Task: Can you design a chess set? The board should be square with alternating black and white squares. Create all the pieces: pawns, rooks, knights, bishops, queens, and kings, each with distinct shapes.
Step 3301:
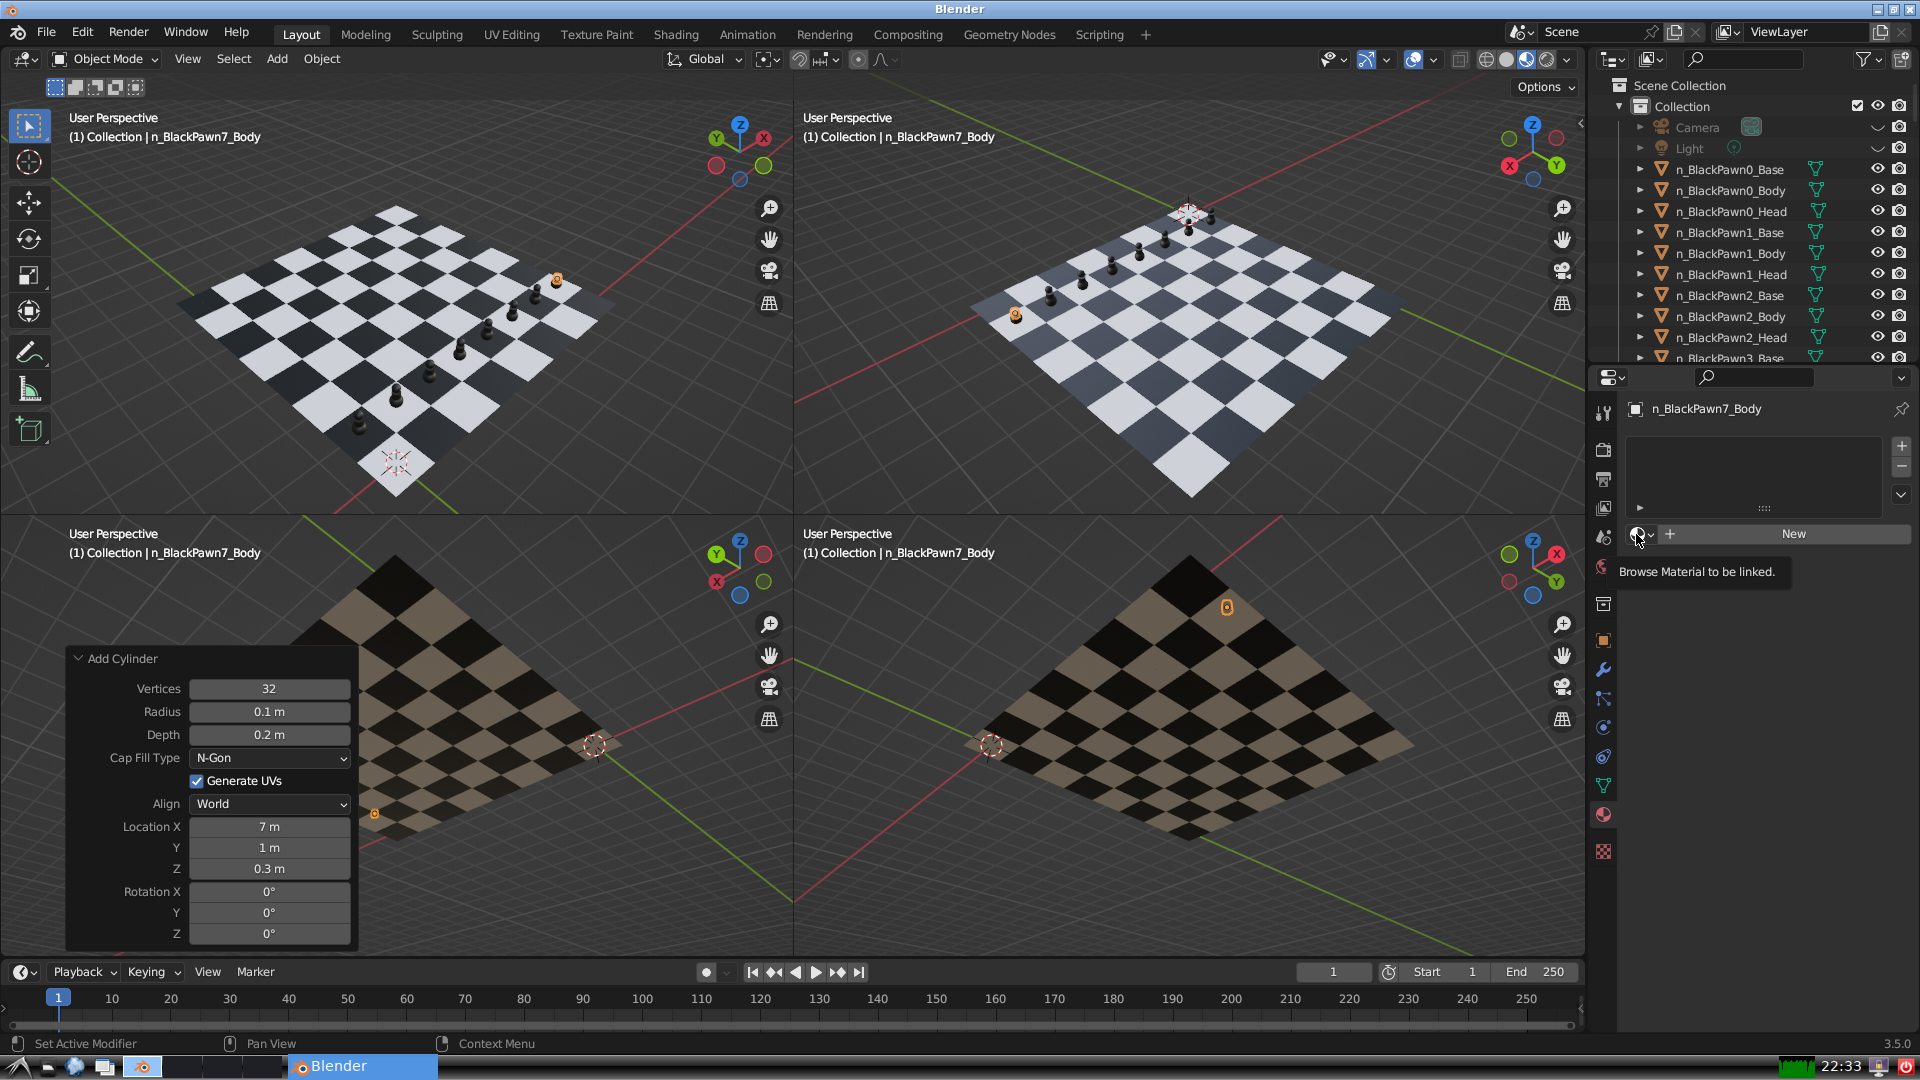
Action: click: no